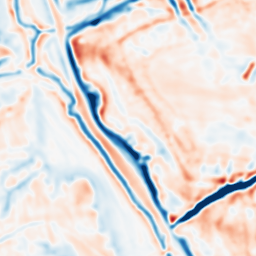
Category: multiscale
Decomposition family: dog_multiscale
Decomposition parameters: sigma_ratio: 1.4
n_scales: 3
base_sigma: 2
Upsampling method: sinc_hamming
Upsampling parameters: scale: 2
kernel_size: 8
Upsampling scale: 2